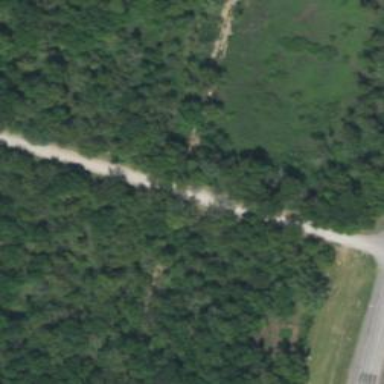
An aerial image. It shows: Abandoned road.